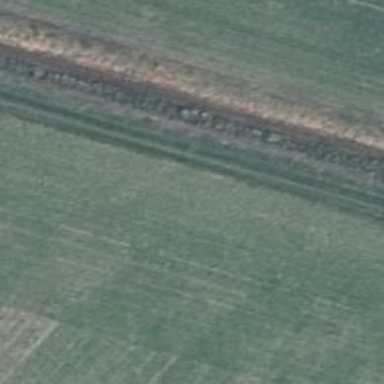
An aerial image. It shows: Track with grade 5 tracktype.